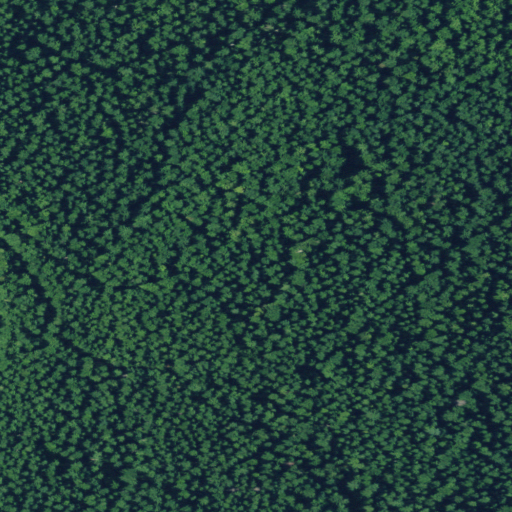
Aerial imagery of mountain in Oregon named Sliter Butte containing evergreen forest and open development